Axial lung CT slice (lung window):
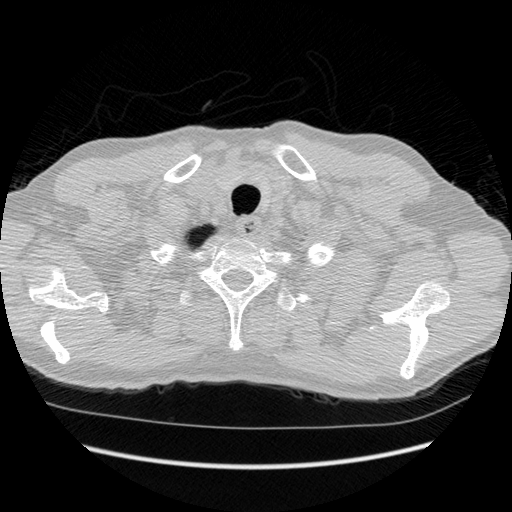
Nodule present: no